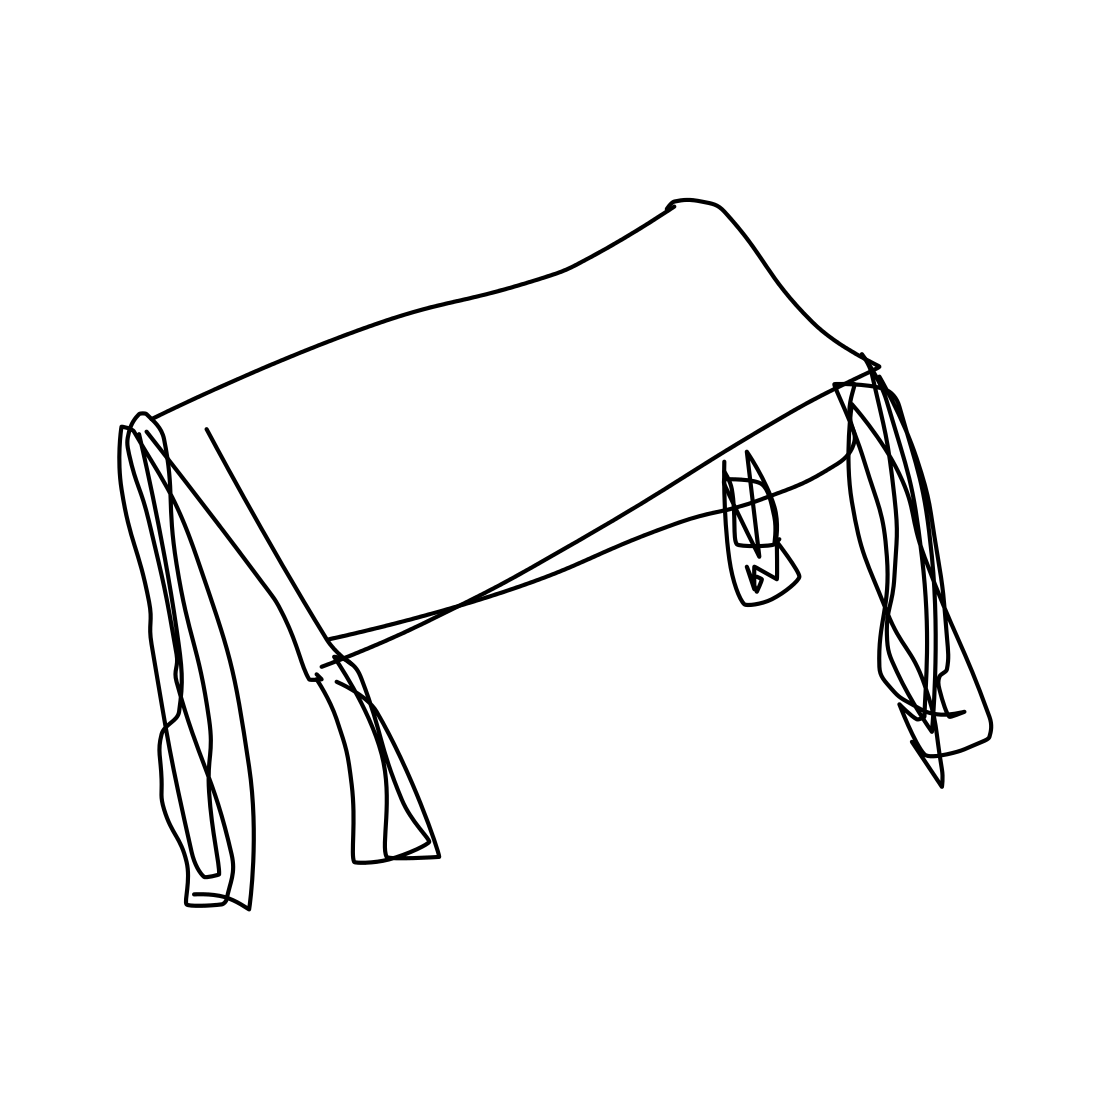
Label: table